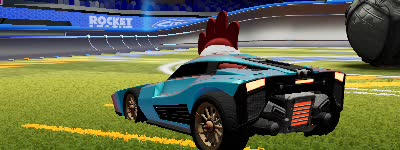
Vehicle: breakout